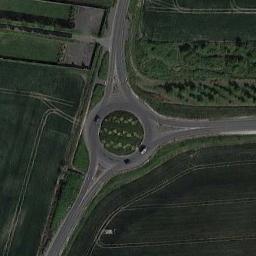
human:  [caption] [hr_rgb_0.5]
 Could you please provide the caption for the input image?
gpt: There are several moving vehicles on the road at the roundabout, With some trees and a large lawn around the roundabout .

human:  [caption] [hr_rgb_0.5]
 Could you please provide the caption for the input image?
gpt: The roundabout is surrounded by grass .

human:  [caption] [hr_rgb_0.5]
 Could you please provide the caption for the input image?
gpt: The roundabout is next to the farmland .

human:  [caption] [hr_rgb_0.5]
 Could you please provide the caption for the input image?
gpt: The roundabout with three exits and entrances is in the farmland .

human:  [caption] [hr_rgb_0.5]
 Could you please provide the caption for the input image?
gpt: There are green meadows around the roundabout .